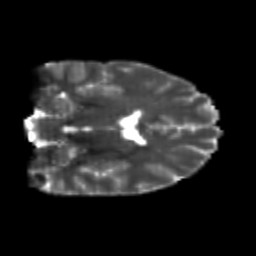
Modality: T2w
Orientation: coronal
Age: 21
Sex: female
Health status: healthy
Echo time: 0.074 s